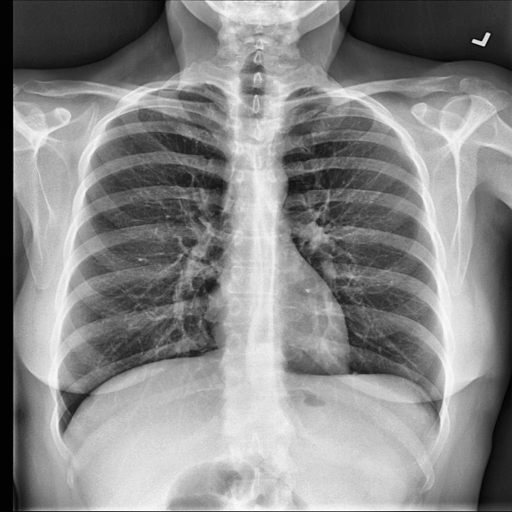
Finding: NORMAL